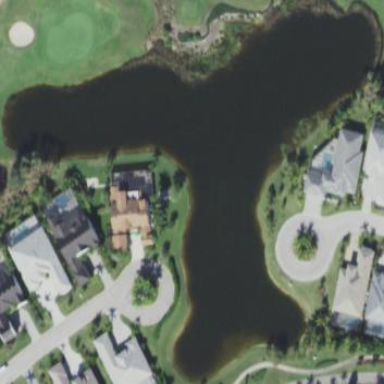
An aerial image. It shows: Water hazard on golf course. The hazard is natural water feature.